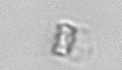
Label: Bacillariophyceae_morphotype1